Question: I have two images: a marble and an obstacle.
I want to make sure the marble cant roll over the obstacle.
If the marble touches an edge of the obstacle it should be set to the previous coordinates so it would look like the marble stops on the edge of the obstacle.
What's the code for that?
My code:
'''
CGRect obstacleBounceFrame = [_obstacleBounce frame];
CGRect intersectionWithObstacleBounce = CGRectIntersection(marbleFrame, obstacleBounceFrame);
if(CGRectIsNull(intersectionWithObstacleBounce)) {
// Not touching yet - null intersection
} else {
}
'''
Could someone give me the theory to do this?
Thanks Matis

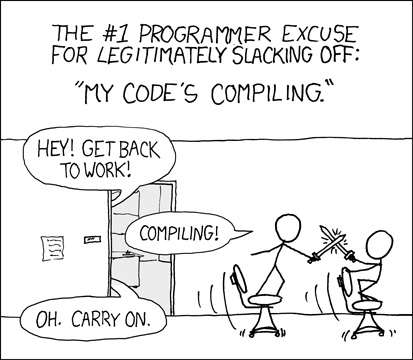
Answer: You can save the previous position of the marble like this:
'''
CGRect previousPosition = marbleFrame.frame;
'''
And in the next iteration, if the marble collides the wall, set its frame to that.
Other solution would be checking from which side is colliding (top, left, right or down), that's easy comparing the intersection rect (for example, if the intersection rect top side is bigger than his right side, it means that is colliding from top or down) and place the marbleFrame besides it, just before entering.
Or, you can just the awesome SpriteKit in iOS7 where it's really easy to do, but only for iOS7 devices.